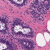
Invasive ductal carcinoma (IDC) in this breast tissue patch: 0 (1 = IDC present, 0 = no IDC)